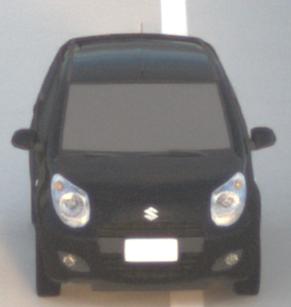
Make: Suzuki
Model: Alto 1.0
Detailed model: Alto (V)
Model produced from: 2011/02
Model produced until: 2011/03
Doors: 5
Color: black
Road condition: dry road
Daytime: sunrise or sunset
Contrast: low contrast